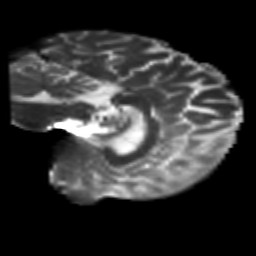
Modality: T2w
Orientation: sagittal
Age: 46
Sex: male
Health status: healthy
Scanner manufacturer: siemens
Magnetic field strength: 3 T
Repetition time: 10.8 s
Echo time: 0.082 s